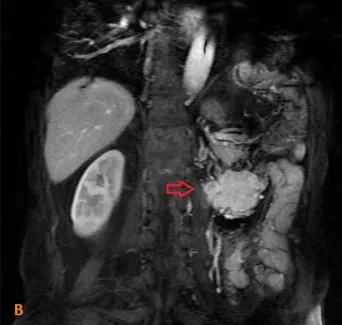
A colonic tumor in abdominal MRI (A and B).
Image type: radiology (mri)